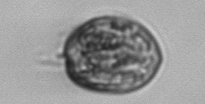
Label: Prorocentrum